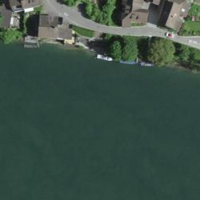
EUNIS habitat code: 15
Species observed at this site:
Ranunculus bulbosus